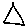
Label: triangle